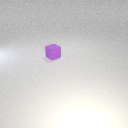
small purple rubber cube